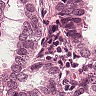
Metastatic tissue present: yes